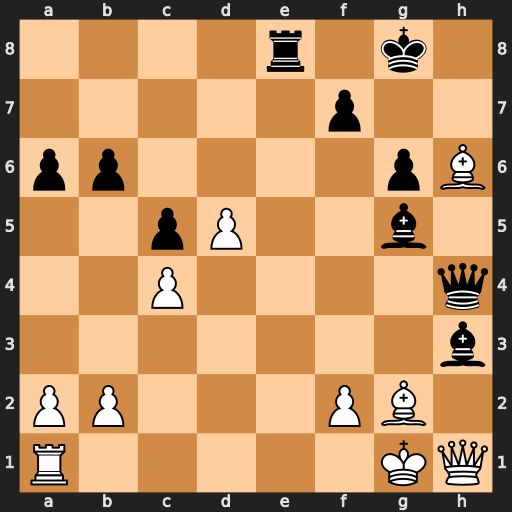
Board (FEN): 4r1k1/5p2/pp4pB/2pP2b1/2P4q/7b/PP3PB1/R5KQ
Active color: w
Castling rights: -
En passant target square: -
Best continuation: Bxg5 Qxg5 Qxh3